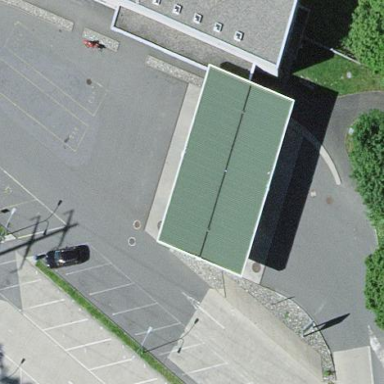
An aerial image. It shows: View of roof of building.